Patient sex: F
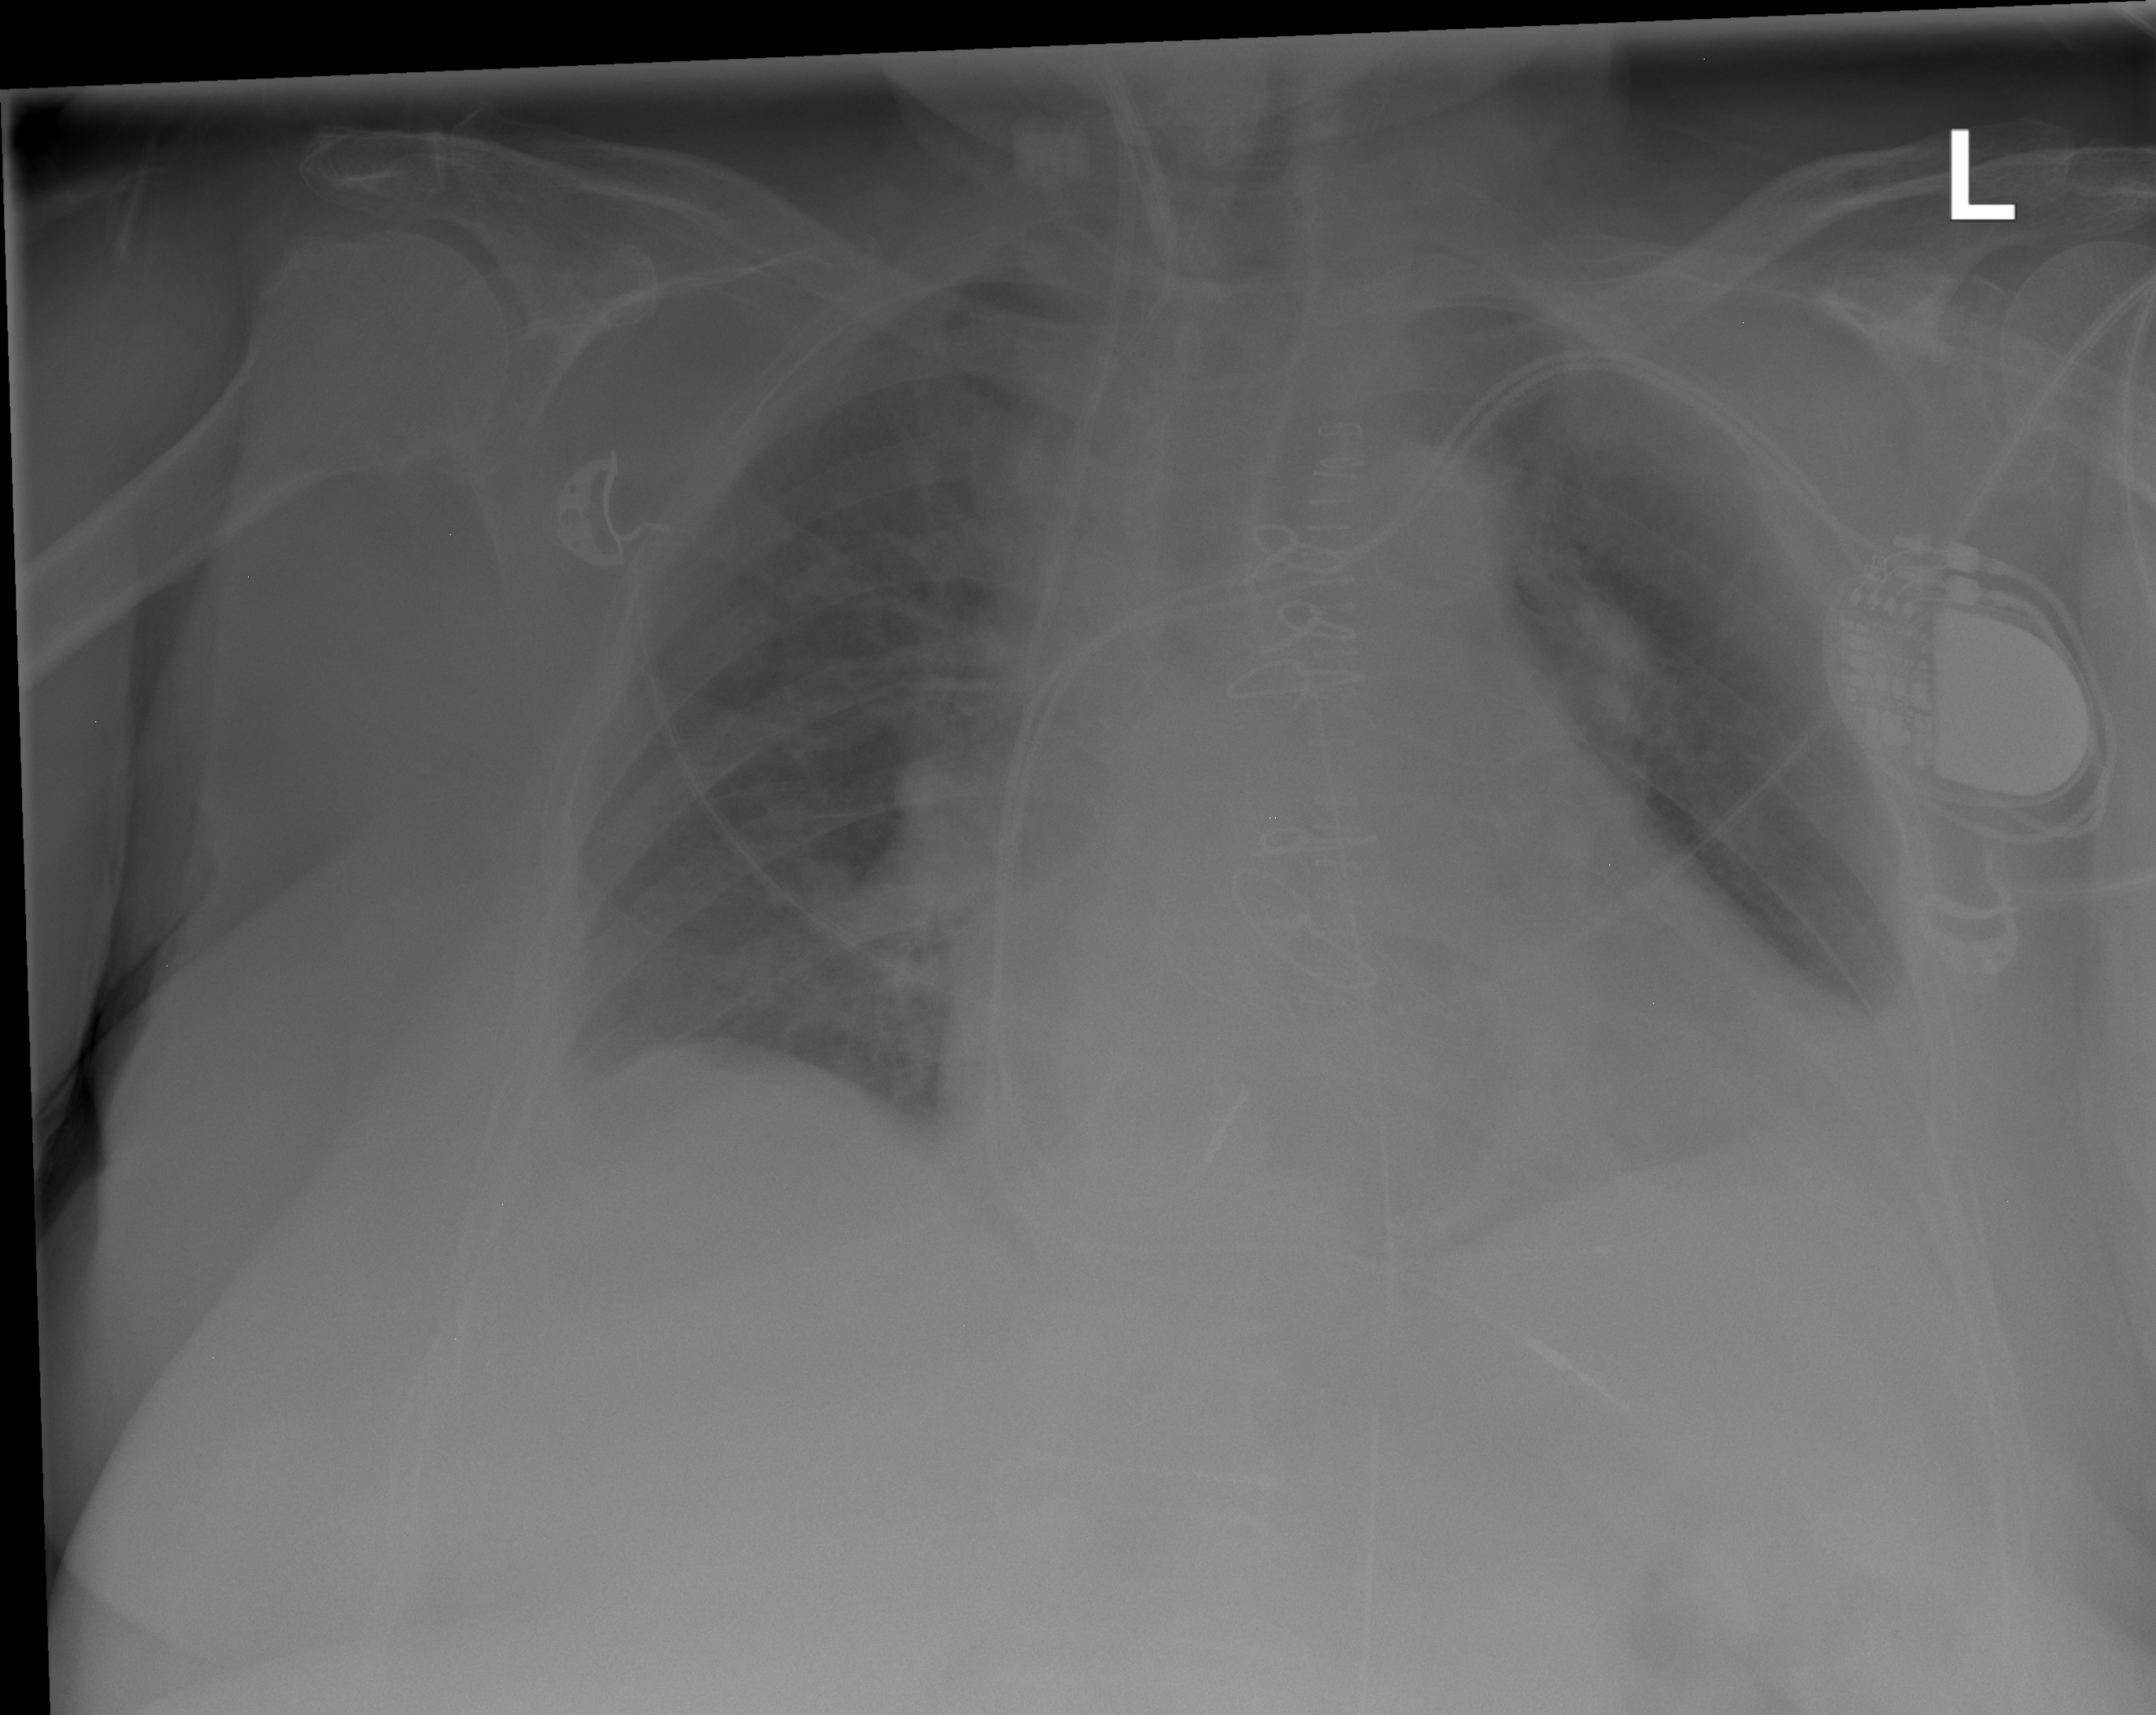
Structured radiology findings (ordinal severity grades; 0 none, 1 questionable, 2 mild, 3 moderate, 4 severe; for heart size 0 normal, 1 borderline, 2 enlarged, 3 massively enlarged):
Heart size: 2
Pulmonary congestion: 2
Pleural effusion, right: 0
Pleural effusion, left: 0
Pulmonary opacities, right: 0
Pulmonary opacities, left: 0
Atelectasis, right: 0
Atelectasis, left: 0